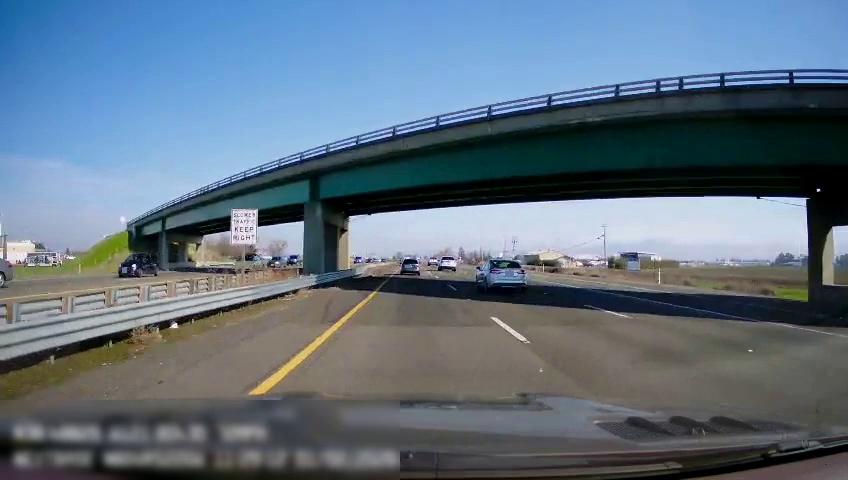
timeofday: Day
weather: Sunny
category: Drivable Space
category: Drivable Space
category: Vehicles | SUV
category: Vehicles | Car
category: Vehicles | SUV
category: Vehicles | SUV
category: Vehicles | Car
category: Vehicles | Car
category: Vehicles | SUV
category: Vehicles | SUV
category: Vehicles | SUV
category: Lanes | Current Lane
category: Lanes | Current Lane
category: Lanes | Alternate Lane
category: Lanes | Alternate Lane
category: Lanes | Opposite Lane
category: Traffic | Signs